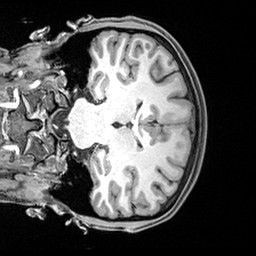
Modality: T1w
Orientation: coronal
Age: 20
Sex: female
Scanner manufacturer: siemens
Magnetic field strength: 3 T
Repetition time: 2.4 s
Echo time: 0.00217 s